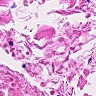
Metastatic tissue present: no